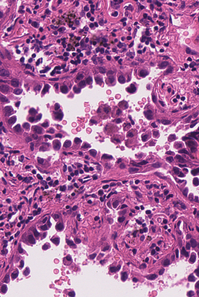
Tumor epithelial tissue: yes
Tumor-associated stroma tissue: yes
Normal tissue: no